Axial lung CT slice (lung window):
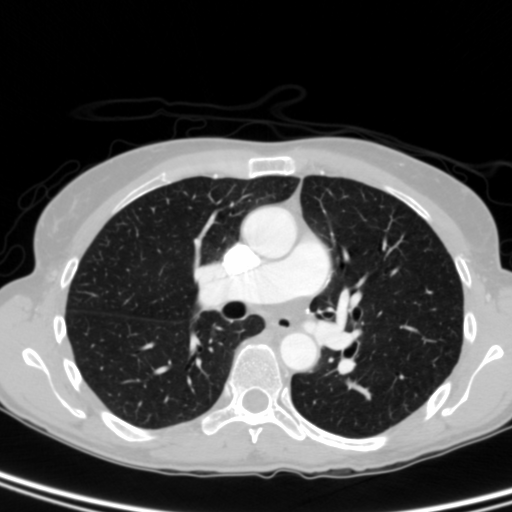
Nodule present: no